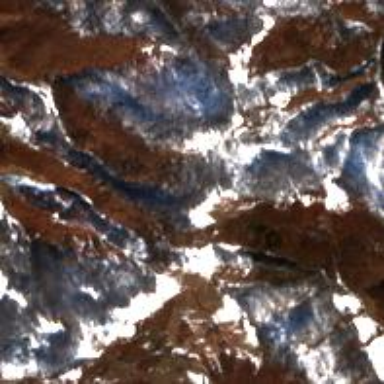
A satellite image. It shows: Scenic view of mountain range.